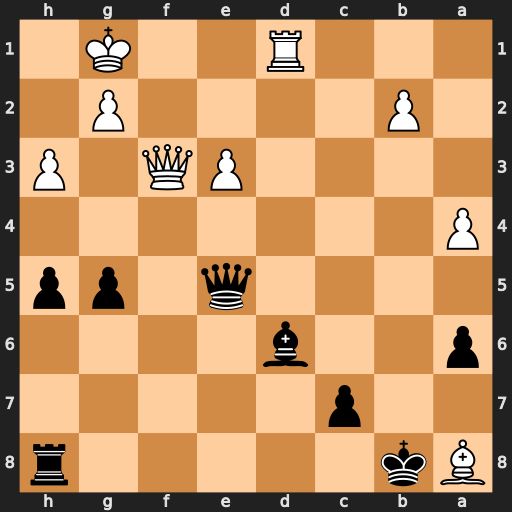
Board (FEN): Bk5r/2p5/p2b4/4q1pp/P7/4PQ1P/1P4P1/3R2K1
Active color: b
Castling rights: -
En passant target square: -
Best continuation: Qh2+ Kf2 Rf8 Qxf8+ Bxf8